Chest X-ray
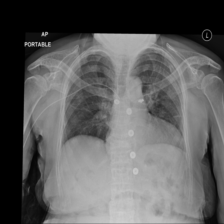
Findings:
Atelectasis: negative
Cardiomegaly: negative
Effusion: negative
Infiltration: positive
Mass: negative
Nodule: negative
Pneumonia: negative
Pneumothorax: negative
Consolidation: negative
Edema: negative
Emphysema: negative
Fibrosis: negative
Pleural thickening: negative
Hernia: negative